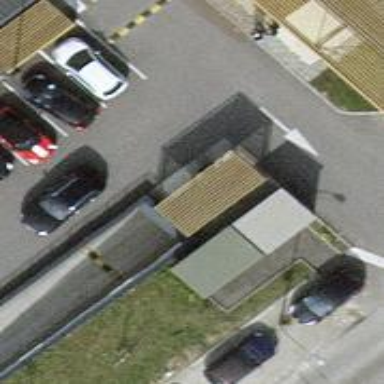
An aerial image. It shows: Parking entrance.